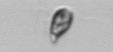
Label: Cryptophyta